Question: I want to have a sliding drawer underneath my gridview which is a fragment. I have two xml versions depending on screen size. Larger screens have two fragments side by side smaler screens have one fragment. Underneath the fragments i need to have the drawer but it hides the bottom elements of my grid. some pointers and help would be much appriciated.
this is what i get:

I've already tried allsorts of variations, this is what i curently have:
'''
<?xml version="1.0" encoding="utf-8"?>
<RelativeLayout xmlns:android="http://schemas.android.com/apk/res/android"
android:orientation="vertical"
android:layout_width="fill_parent"
android:layout_height="wrap_content"
android:background="#ffffff">
<FrameLayout
android:id="@+id/fragone"
android:layout_width="match_parent"
android:layout_height="wrap_content"
android:layout_alignParentLeft="true"
android:layout_marginLeft="0dp"
android:layout_alignParentTop="true"
android:layout_marginTop="0dp">
</FrameLayout>
<SlidingDrawer
android:layout_width="fill_parent"
android:layout_height="wrap_content"
android:content="@+id/content"
android:handle="@+id/handle"
android:id="@+id/slidingDrawer"
android:layout_alignParentBottom="true"
android:layout_marginLeft="0dp"
android:layout_marginTop="0dp">
<LinearLayout
android:id="@+id/content"
android:layout_width="fill_parent"
android:layout_height="wrap_content"
android:padding="10dp"
android:background="#000000">
<ListView android:layout_width="fill_parent"
android:layout_height="wrap_content"
android:id="@+id/lvDrawer"
android:divider="@android:color/transparent"
android:dividerHeight="10.0sp" />
</LinearLayout>
<ImageButton
android:layout_width="wrap_content"
android:layout_height="wrap_content"
android:id="@+id/handle"
android:src="@drawable/fav_stern"
android:adjustViewBounds="true"/>
</SlidingDrawer>
</RelativeLayout>
'''
The second layout should basicly be the same only with a second fragment to the right of the first.
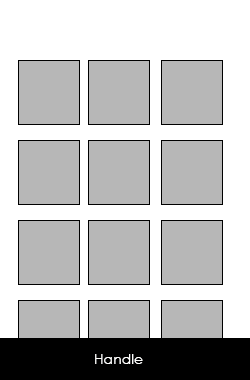
Answer: Offset fragment's bottom by the height of the handler. One way would be to make the handler a consistent height and set the bottom margin.